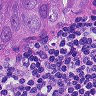
Metastatic tissue present: yes